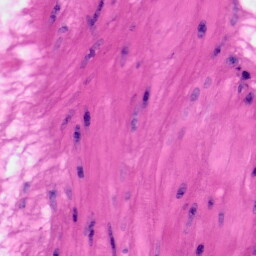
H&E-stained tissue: Skin